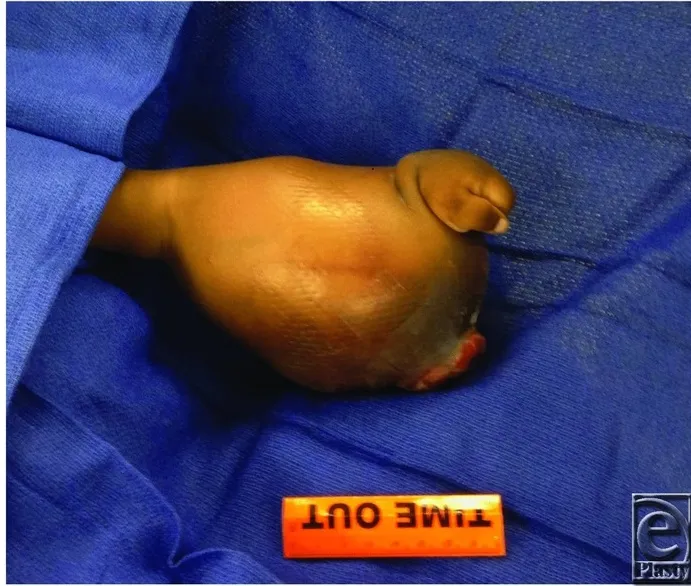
Radial view of tumor.
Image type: medical_photograph (other_medical_photograph)